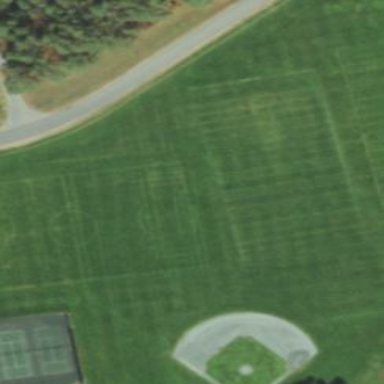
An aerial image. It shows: Soccer pitch designated for leisure and sports activities.